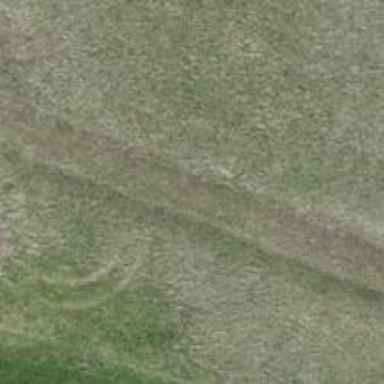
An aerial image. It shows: Track with very rough surface.